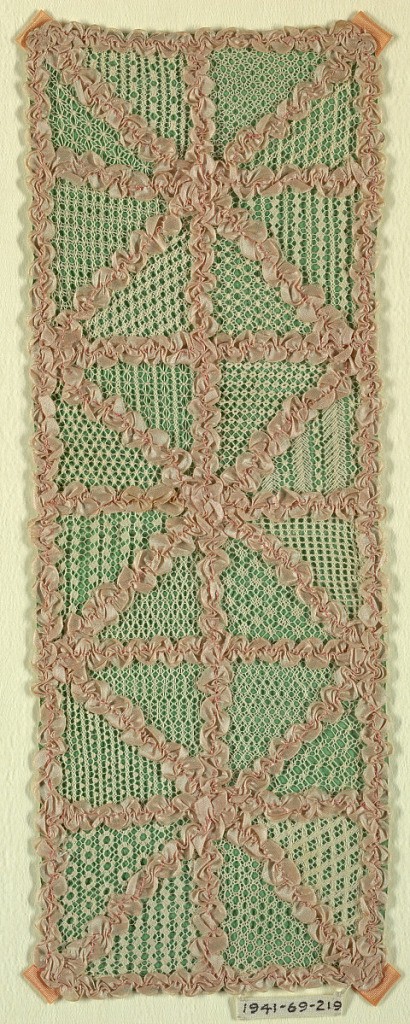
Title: Sampler
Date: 19th century
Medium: cotton embroidery, silk ribbon, glazed green paper Technique: embroidery on net
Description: Net embroidered in twenty-four different patterns, edged with pink silk ribbon and backed with glazed green paper